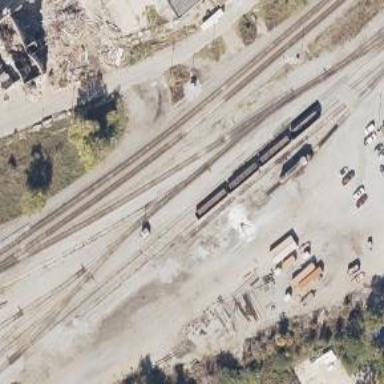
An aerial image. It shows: Railway track.